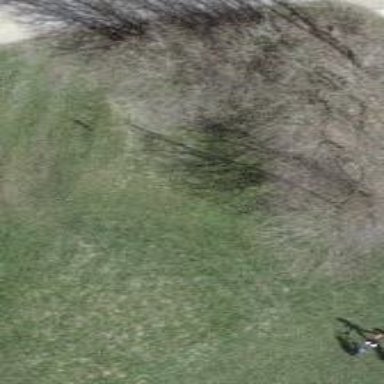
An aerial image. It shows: Golf tee.